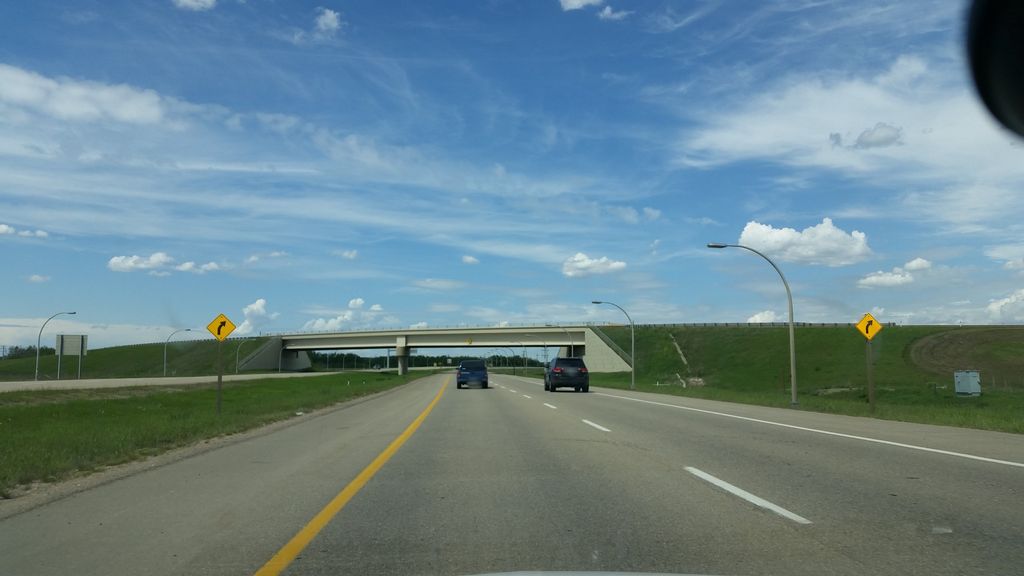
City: edmonton